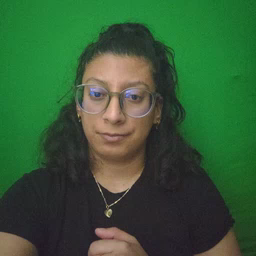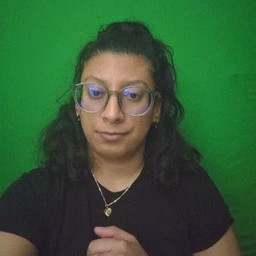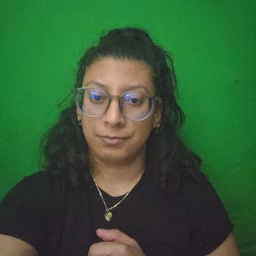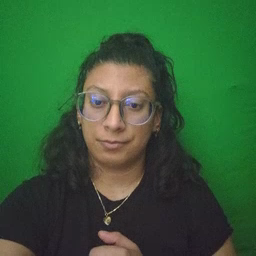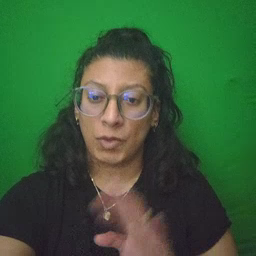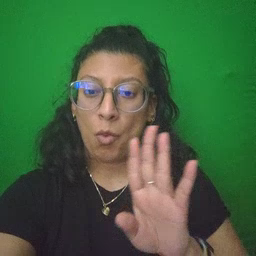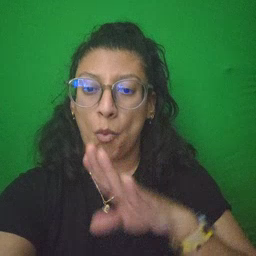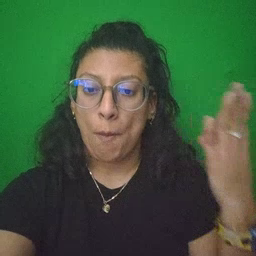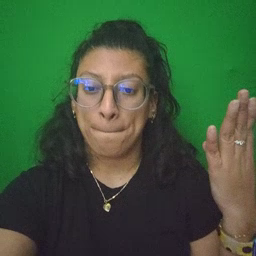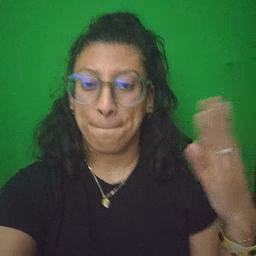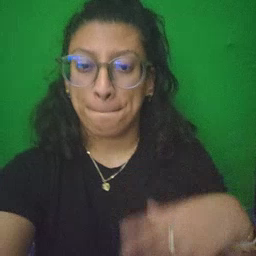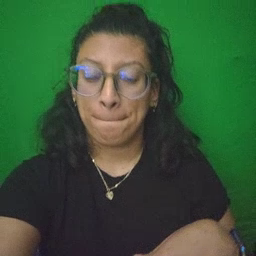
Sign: open